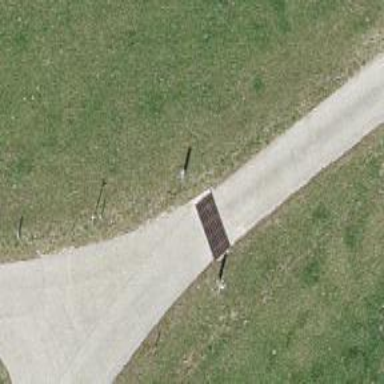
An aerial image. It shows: Cattle grid.